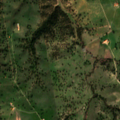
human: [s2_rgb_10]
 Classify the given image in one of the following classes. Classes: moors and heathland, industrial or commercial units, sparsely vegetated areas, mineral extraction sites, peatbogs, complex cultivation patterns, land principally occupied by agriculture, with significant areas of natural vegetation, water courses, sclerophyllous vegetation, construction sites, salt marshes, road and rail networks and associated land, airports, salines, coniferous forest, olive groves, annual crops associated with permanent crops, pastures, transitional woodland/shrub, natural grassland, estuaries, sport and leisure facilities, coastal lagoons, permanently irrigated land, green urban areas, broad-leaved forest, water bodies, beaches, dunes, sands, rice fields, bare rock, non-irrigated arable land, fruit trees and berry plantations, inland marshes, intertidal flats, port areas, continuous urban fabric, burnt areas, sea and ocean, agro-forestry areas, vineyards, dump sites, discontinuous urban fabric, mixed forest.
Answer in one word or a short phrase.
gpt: pastures, agro-forestry areas, broad-leaved forest